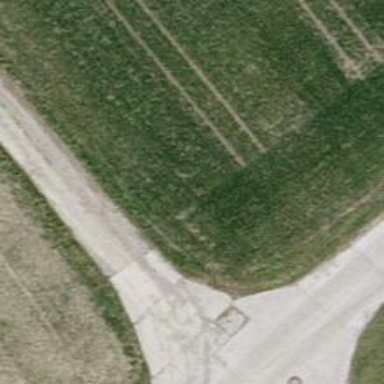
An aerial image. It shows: Culvert tunnel.